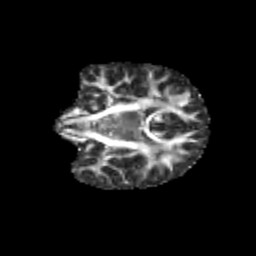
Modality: FA
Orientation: coronal
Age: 10
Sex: female
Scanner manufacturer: siemens
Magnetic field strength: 3 T
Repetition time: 3.8 s
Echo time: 0.07 s